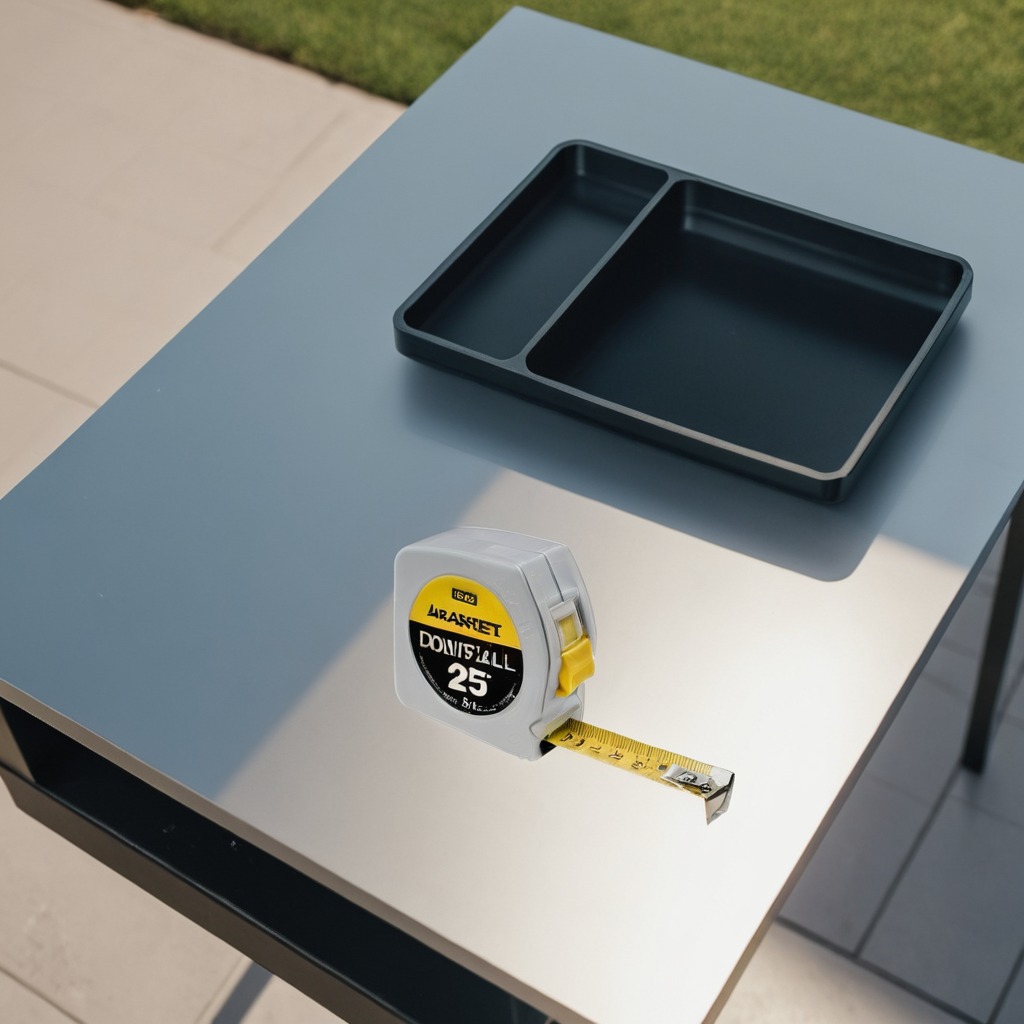
A measuring tape is lying on the textured surface of the clean utility table in a temporary outdoor tool station.